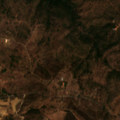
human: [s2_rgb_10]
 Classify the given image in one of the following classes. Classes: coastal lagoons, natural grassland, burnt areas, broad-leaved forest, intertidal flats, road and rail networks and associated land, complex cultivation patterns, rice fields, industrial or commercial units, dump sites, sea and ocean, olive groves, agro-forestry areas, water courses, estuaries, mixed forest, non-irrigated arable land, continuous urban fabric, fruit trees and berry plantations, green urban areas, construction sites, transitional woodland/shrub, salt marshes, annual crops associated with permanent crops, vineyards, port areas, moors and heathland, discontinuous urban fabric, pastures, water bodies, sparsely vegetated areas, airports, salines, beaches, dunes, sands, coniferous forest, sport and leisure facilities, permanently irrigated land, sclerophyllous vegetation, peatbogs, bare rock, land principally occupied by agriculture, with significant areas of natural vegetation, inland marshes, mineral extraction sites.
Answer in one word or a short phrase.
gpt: agro-forestry areas, broad-leaved forest